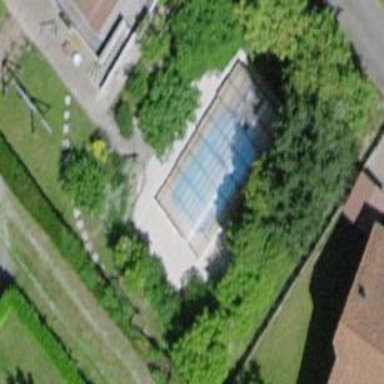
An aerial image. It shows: Swimming pool located in leisure land.